Field crop: maize
Growth stage: 2
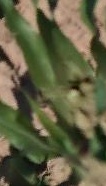
Species: maize